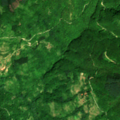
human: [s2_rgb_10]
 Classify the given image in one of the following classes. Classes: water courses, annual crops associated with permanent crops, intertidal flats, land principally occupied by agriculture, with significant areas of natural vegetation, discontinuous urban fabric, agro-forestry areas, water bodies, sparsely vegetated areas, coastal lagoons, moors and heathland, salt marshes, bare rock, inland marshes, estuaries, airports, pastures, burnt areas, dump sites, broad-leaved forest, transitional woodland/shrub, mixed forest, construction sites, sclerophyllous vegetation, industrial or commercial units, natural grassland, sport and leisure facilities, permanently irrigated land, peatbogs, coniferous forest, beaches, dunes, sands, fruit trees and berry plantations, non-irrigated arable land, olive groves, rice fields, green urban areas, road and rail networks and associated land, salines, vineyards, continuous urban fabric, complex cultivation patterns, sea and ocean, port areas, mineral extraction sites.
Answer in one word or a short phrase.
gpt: land principally occupied by agriculture, with significant areas of natural vegetation, broad-leaved forest